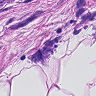
Metastatic tissue present: yes